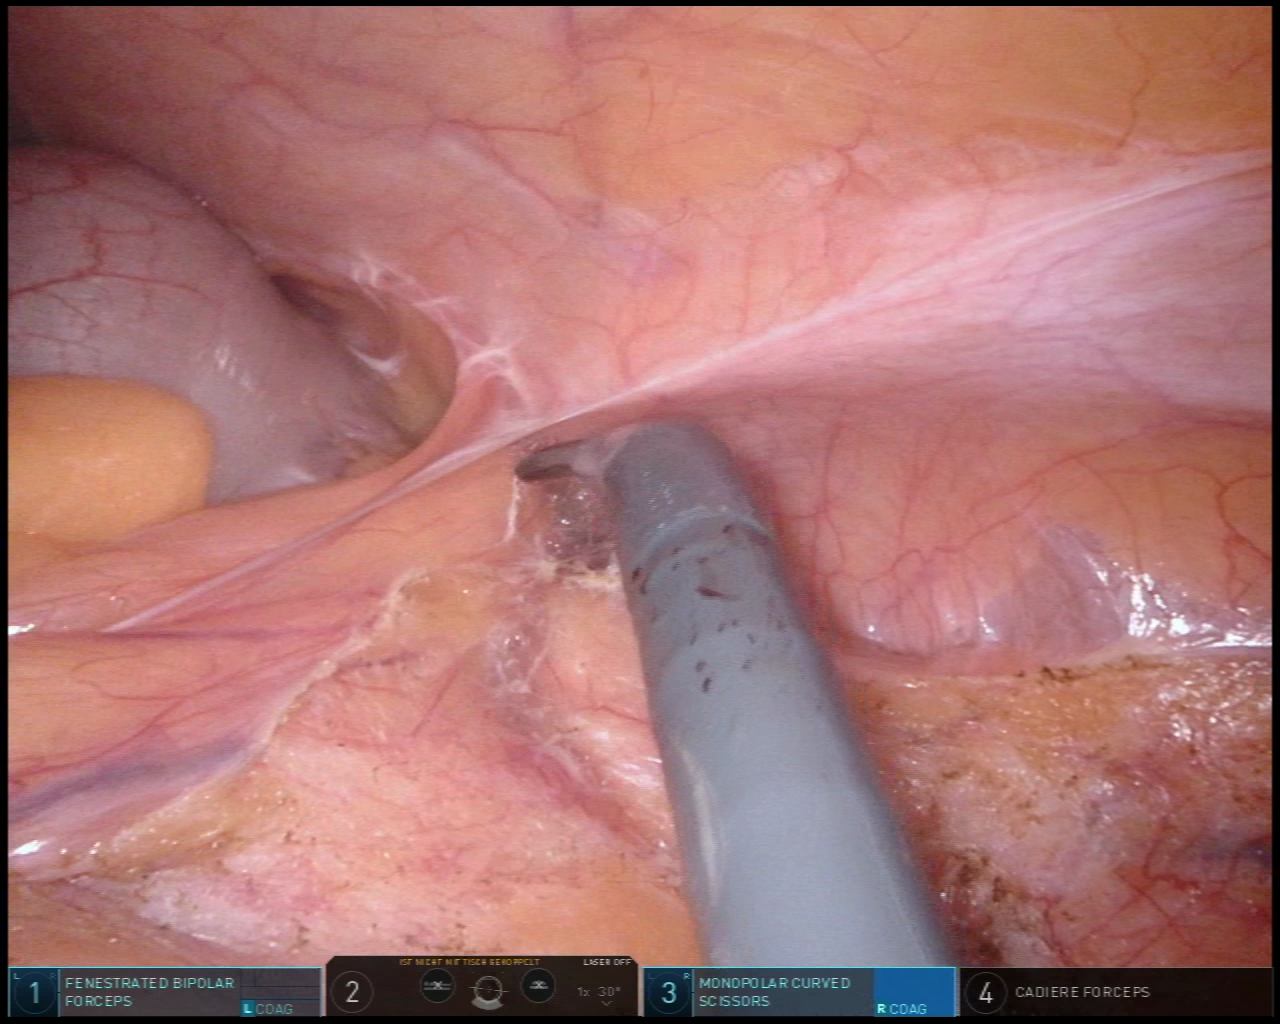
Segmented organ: colon
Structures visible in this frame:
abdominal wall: yes
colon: yes
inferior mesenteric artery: no
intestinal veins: no
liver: no
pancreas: no
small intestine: no
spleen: no
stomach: no
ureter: no
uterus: no
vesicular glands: no